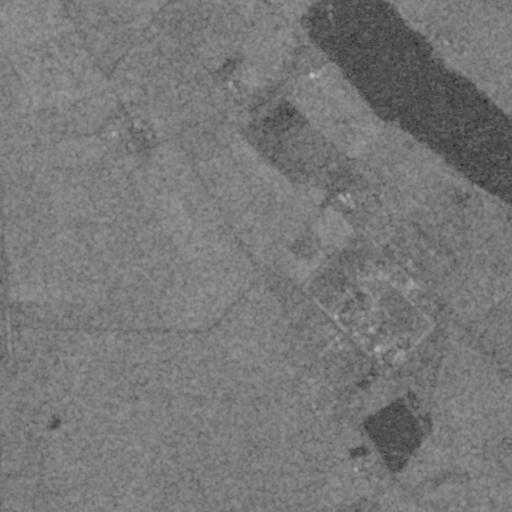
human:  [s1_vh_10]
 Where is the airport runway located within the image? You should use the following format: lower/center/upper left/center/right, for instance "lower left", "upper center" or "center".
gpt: The airport runway is located in the lower right of the image.
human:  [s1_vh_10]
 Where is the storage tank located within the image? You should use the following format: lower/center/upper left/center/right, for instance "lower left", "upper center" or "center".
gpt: The storage tank is located in the center right of the image.
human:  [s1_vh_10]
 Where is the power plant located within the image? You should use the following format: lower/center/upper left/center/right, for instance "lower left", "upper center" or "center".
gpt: There is no power plant in the image.

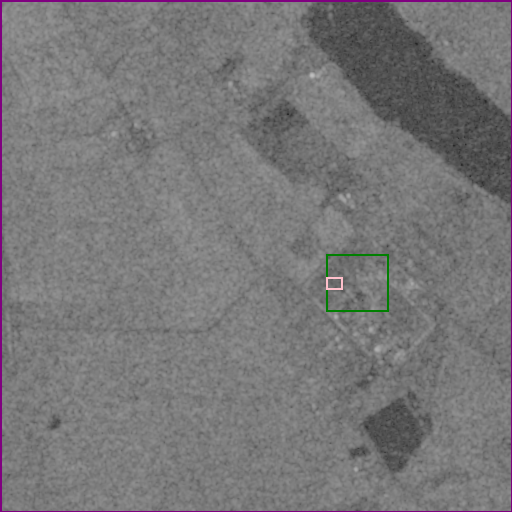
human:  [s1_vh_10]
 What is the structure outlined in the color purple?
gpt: The structure outlined in purple is a crop field.
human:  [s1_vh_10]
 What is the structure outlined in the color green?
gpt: The structure outlined in green is a building.
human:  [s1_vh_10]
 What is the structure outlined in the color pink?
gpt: The structure outlined in pink is a building.
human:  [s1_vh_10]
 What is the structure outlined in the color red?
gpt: There is no red outline.